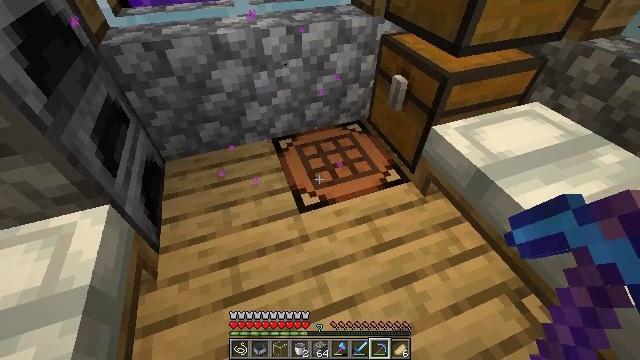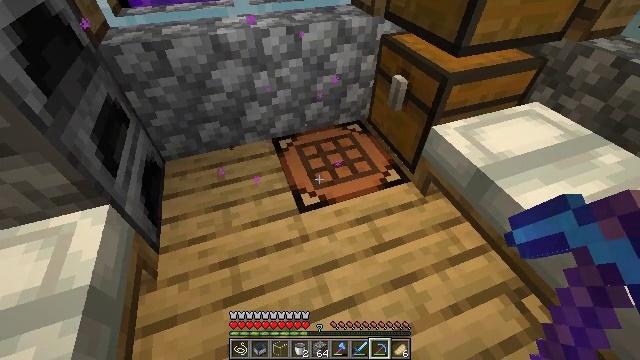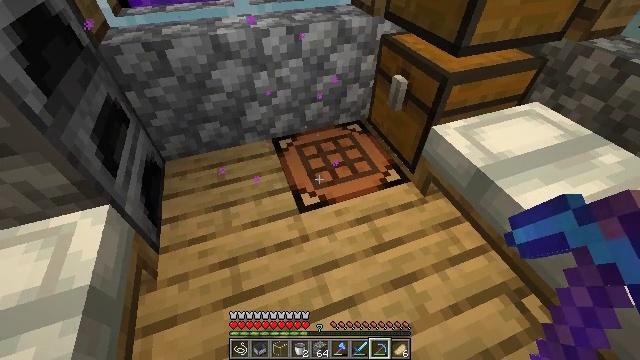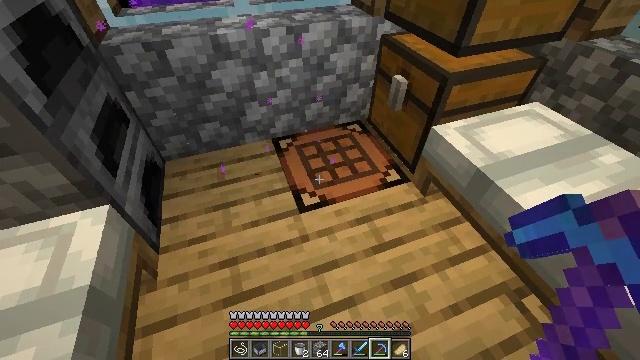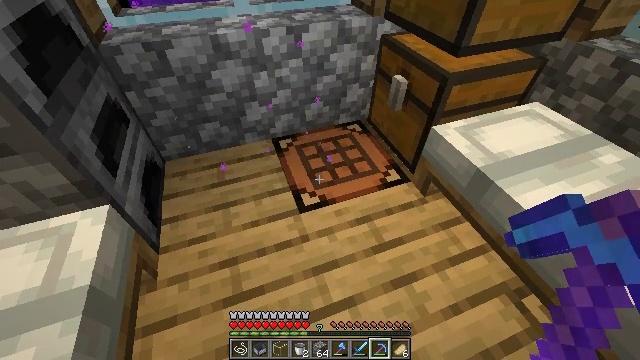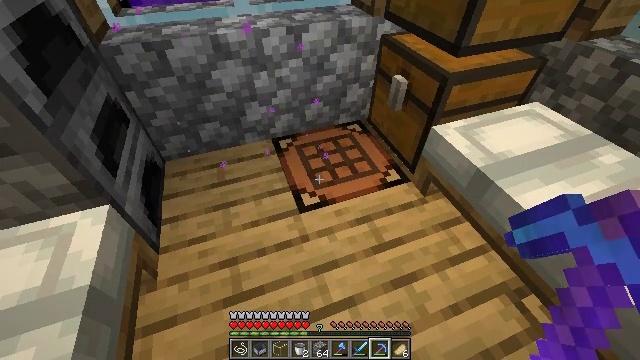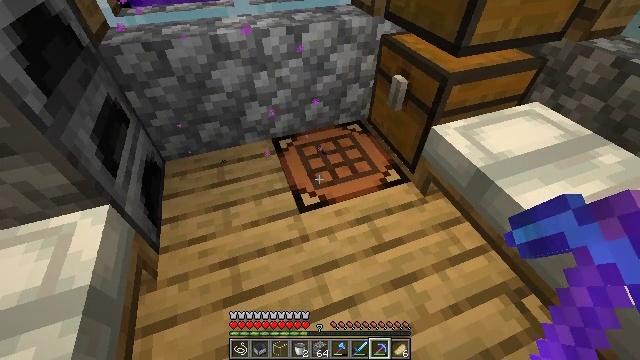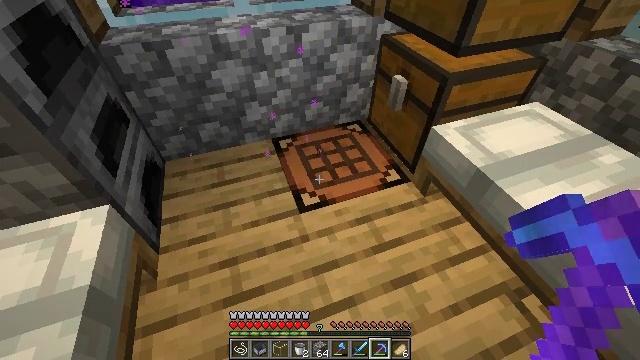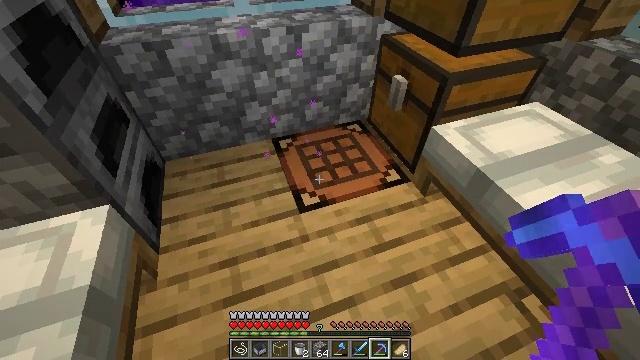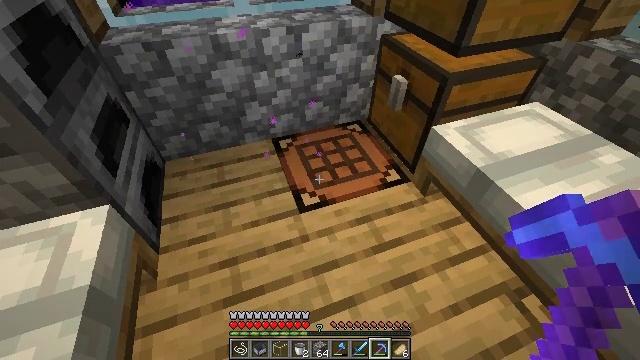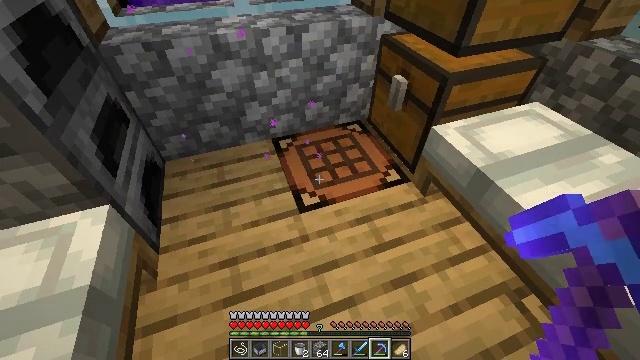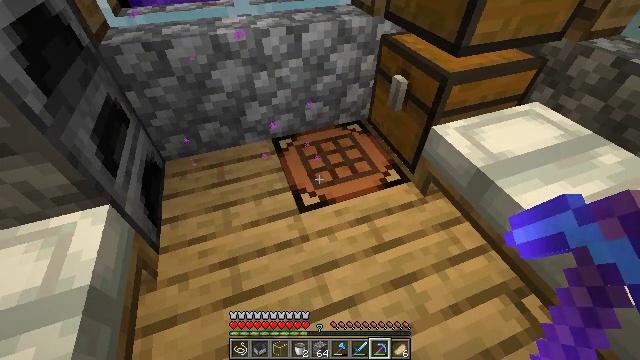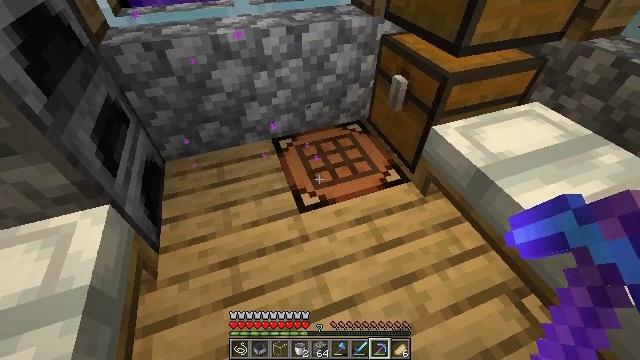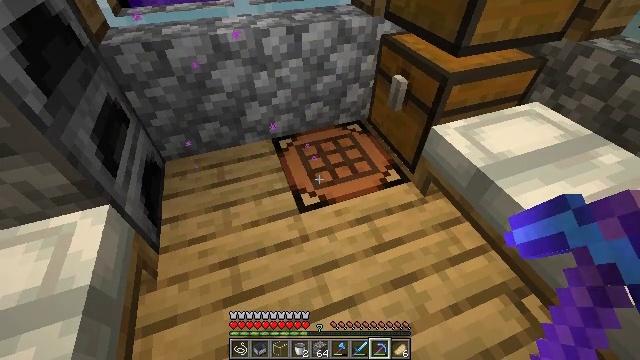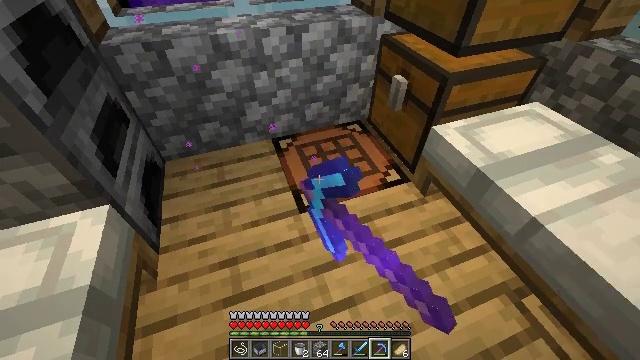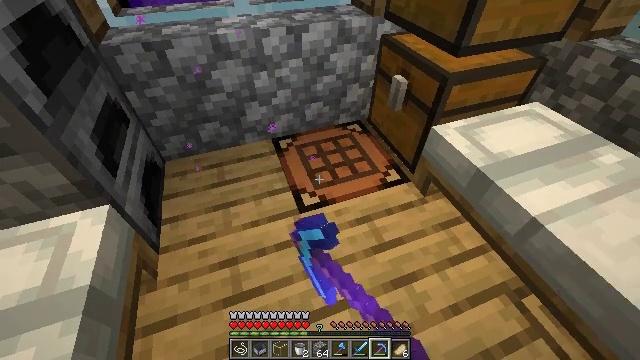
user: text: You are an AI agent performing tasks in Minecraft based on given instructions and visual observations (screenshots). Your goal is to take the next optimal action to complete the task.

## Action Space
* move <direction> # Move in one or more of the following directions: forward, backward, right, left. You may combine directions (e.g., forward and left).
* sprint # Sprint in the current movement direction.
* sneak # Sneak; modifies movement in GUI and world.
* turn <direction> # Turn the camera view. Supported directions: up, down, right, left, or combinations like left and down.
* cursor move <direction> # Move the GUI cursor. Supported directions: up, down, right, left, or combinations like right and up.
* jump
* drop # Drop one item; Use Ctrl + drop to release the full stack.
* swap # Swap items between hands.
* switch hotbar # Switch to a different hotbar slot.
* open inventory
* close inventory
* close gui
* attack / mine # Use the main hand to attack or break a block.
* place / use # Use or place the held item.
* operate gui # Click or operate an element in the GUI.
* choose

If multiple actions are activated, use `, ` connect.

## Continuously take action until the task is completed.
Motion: motion action
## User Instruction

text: Turn regular stone into smooth stone by smelting in the furnace.
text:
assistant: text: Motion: no_op
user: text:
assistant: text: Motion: no_op
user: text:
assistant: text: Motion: no_op
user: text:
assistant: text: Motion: no_op
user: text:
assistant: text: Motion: no_op
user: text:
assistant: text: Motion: no_op
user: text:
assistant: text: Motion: no_op
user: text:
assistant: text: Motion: no_op
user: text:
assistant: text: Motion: no_op
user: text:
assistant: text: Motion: no_op
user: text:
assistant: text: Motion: no_op
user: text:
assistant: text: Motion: no_op
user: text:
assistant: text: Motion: use / place
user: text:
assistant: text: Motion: use / place
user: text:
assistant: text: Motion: use / place
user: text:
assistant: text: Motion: no_op
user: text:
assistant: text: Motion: no_op
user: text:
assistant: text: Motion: open gui
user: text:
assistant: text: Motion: no_op
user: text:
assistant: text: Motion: no_op
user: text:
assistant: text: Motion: no_op
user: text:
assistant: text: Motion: no_op
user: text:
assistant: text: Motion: no_op
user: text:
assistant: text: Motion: no_op
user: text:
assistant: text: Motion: no_op
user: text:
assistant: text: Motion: no_op
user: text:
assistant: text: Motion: no_op
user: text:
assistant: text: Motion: no_op
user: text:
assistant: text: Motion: no_op
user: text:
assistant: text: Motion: cursor move right